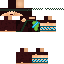
A male human skin with medium skin, wearing brown long hair dressed in a blue hoodie and black pants, featuring a closed mouth.